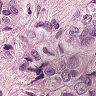
Metastatic tissue present: yes